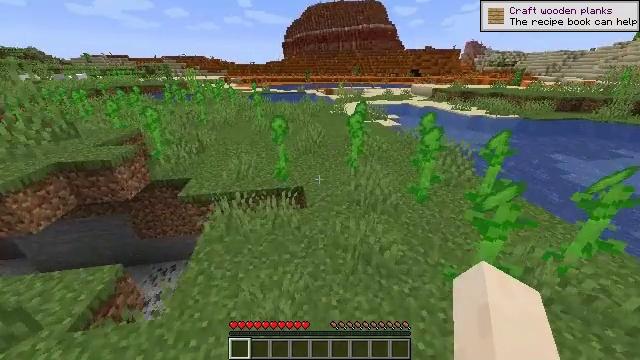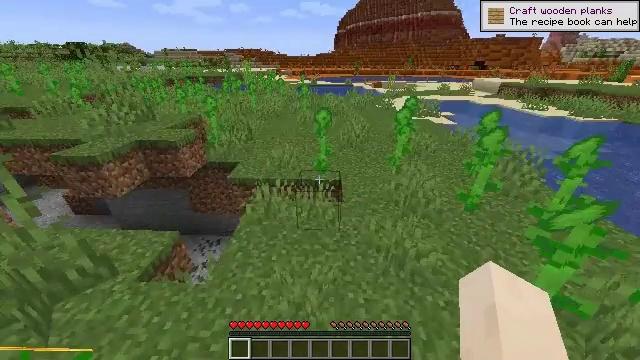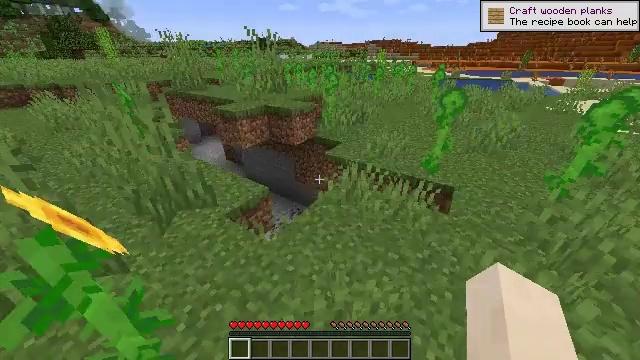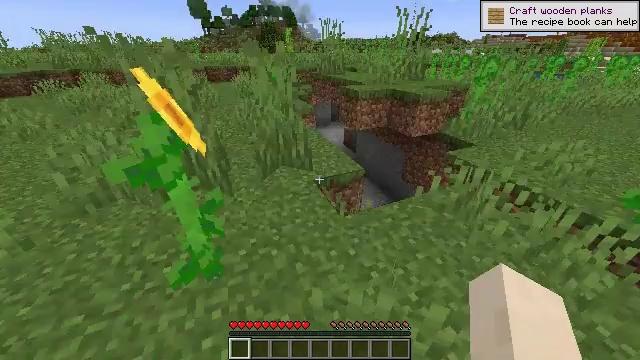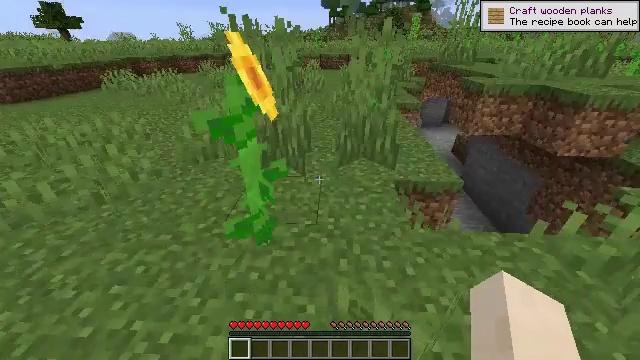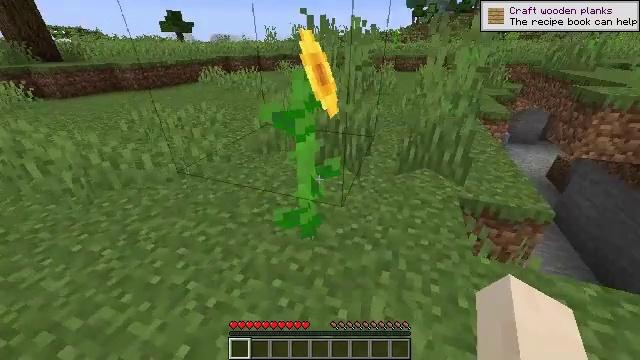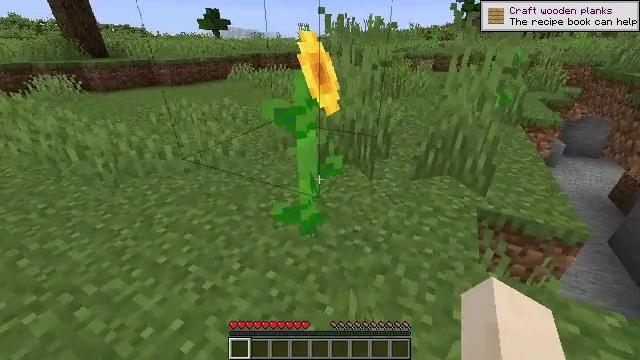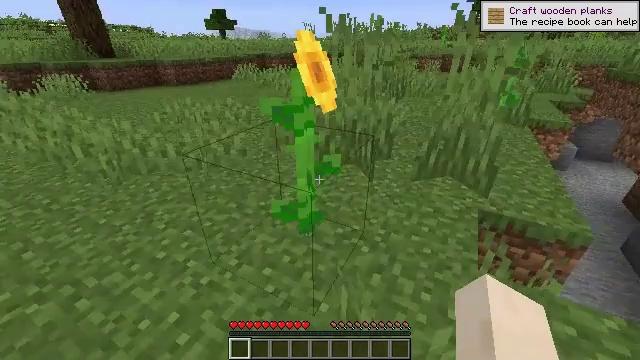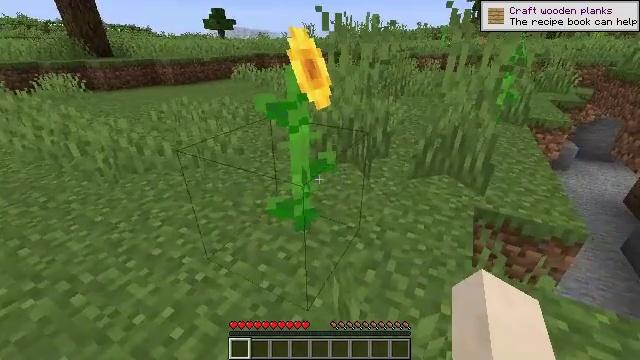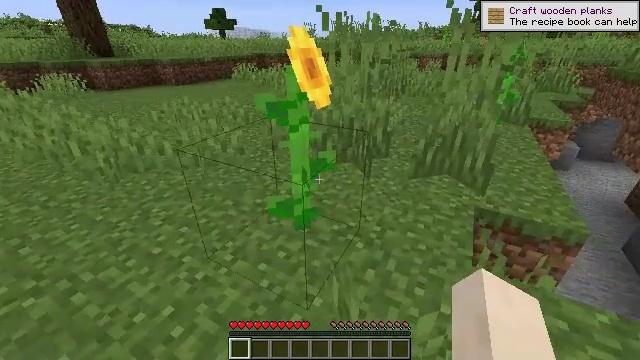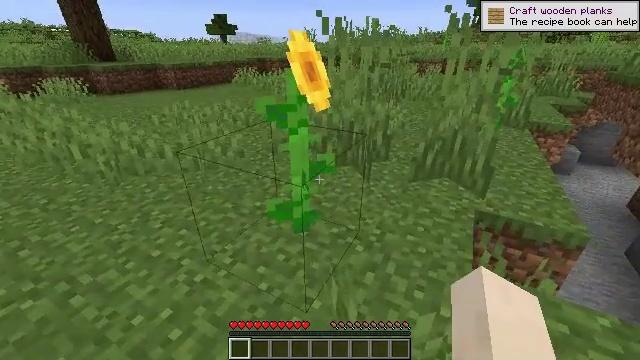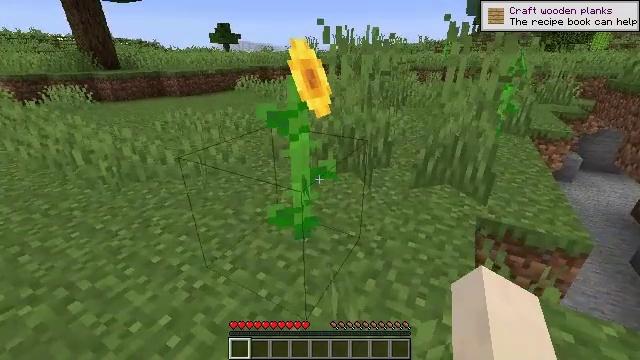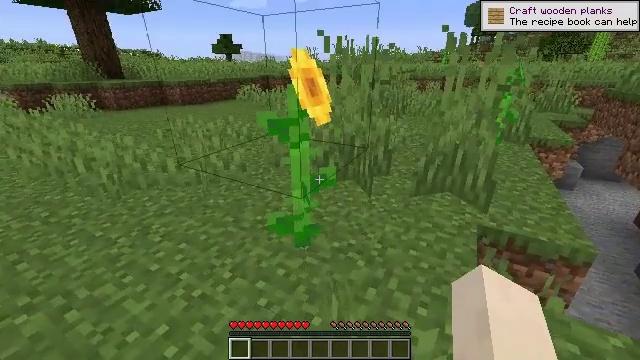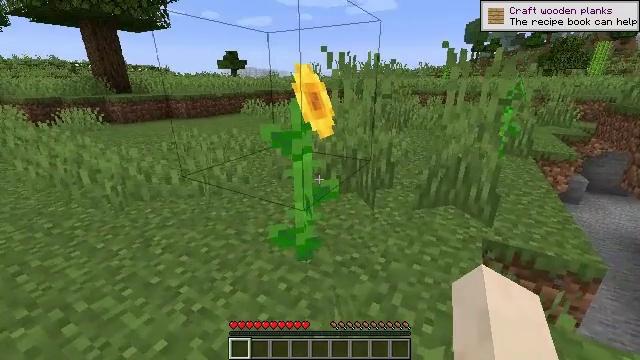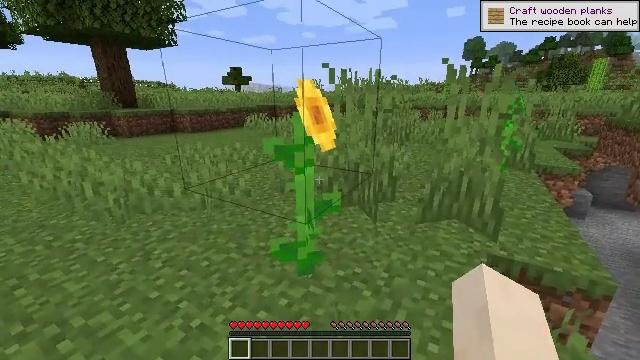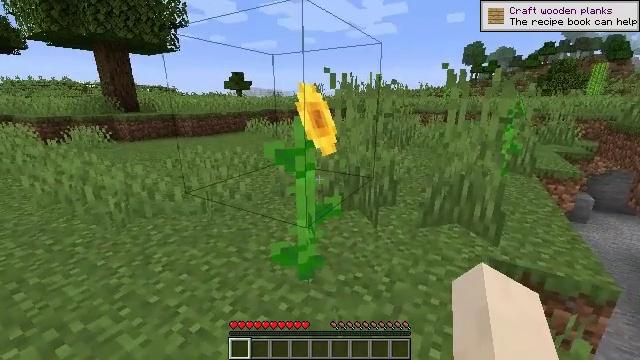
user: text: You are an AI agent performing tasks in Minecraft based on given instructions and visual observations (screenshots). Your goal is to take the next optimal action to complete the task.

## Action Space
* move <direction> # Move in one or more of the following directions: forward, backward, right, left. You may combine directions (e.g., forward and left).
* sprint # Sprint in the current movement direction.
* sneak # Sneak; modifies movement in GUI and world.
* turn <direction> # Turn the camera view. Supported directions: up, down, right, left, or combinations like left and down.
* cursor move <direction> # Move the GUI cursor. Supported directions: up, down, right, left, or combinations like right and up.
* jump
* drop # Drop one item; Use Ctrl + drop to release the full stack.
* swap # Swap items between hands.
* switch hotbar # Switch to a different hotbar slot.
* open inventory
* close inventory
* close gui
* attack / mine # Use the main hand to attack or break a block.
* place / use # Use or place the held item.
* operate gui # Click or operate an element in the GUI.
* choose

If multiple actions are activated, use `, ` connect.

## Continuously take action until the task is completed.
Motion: motion action
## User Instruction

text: Collect red sand from a desert biome.
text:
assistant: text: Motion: move forward, sprint, turn left and down
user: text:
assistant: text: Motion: move forward, sprint, turn left and down
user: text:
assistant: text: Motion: turn left
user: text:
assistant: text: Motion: turn left
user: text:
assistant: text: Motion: turn left
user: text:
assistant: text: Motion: turn left and up
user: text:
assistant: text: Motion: turn left
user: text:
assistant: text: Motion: no_op
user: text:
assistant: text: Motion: no_op
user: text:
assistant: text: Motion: no_op
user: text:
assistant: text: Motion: turn up
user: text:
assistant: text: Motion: turn up
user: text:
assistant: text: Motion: turn up
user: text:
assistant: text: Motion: turn up
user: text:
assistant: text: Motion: no_op
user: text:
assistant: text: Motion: move back, turn up
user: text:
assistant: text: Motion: move back
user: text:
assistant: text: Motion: move back
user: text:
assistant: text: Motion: move back
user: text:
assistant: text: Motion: no_op
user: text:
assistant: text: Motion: no_op
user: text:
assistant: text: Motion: move left, turn right
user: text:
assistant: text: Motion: move left, turn right
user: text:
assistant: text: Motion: move forward and move left, turn right and down
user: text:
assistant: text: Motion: move forward and move left, turn right and down
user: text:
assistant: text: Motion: move forward and move left, turn right and down
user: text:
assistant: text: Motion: move forward and move left
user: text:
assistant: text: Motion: move forward and move left
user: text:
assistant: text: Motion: move forward and move left, turn right
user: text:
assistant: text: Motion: move forward and move left, turn right